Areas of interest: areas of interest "Park and greenspace"
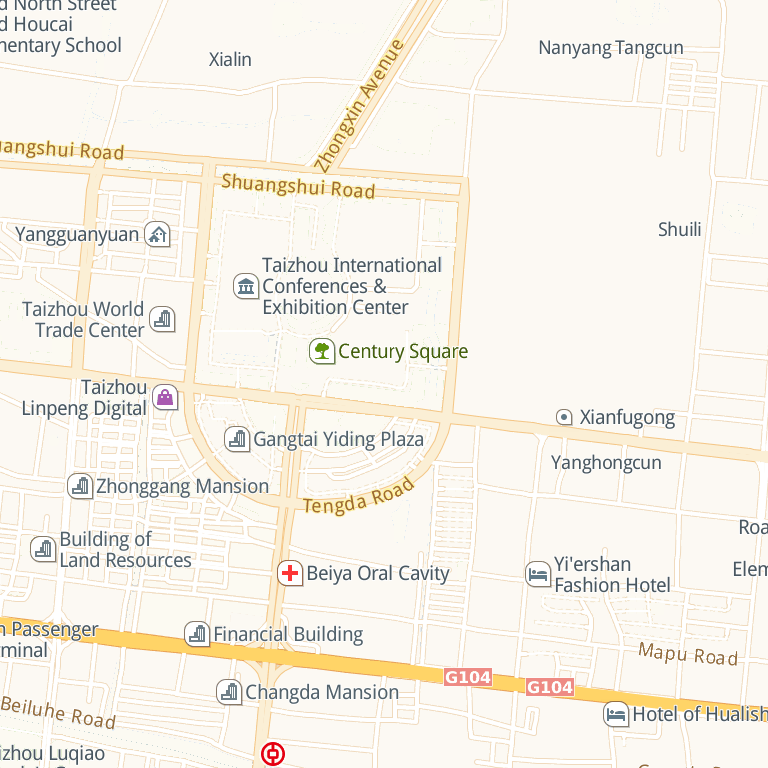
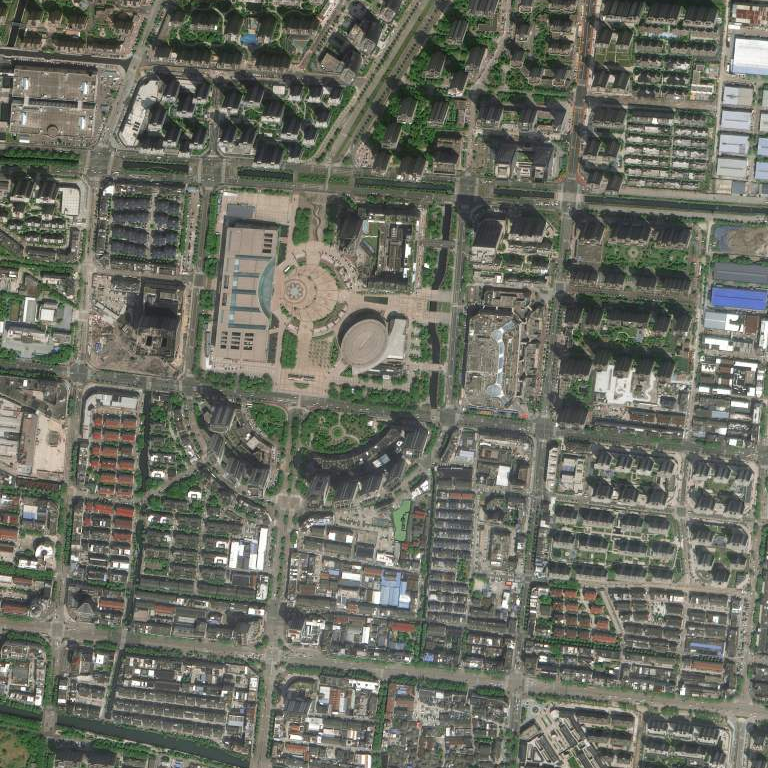